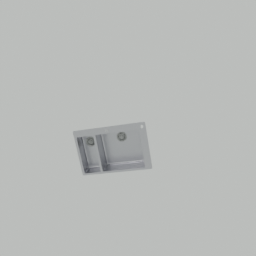
Label: appliances